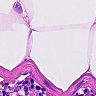
Metastatic tissue present: no